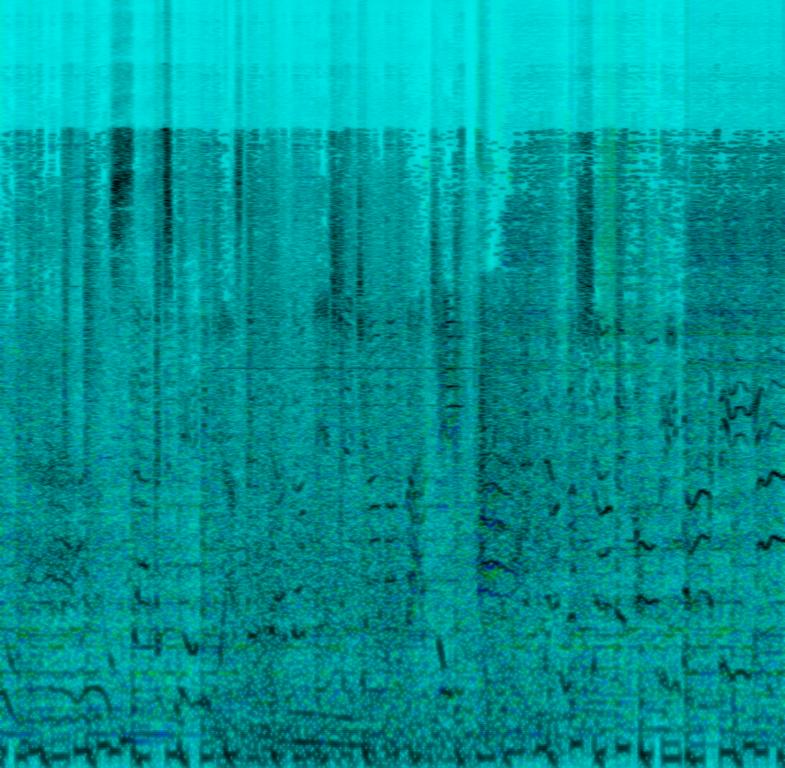
The Electro Pop song features a flat female vocal, occasionally supported by wide background female doubling vocals, singing over quiet drums, groovy and boomy bass, arpeggiated synth melody and some sound effects of the airplane and the explosion. In the second part, the drums cut through the mix more, therefore they are more audible, while the new elements appear, including shimmering bells and simple hi hats. Sounds like a low quality recording, especially because of that first part of the loop.